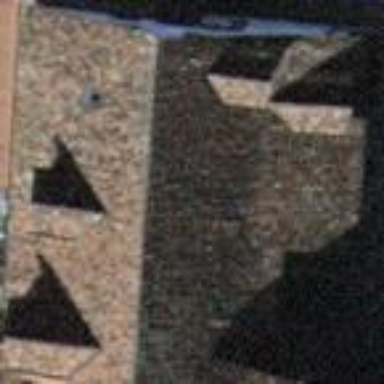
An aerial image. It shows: Gabled house with roof tiles. The roof is oriented along the building.